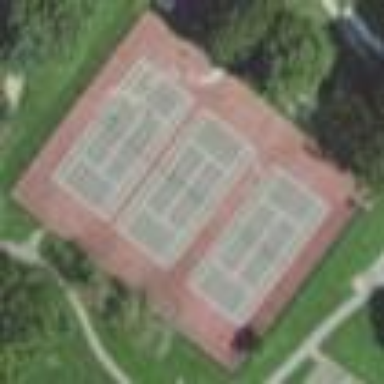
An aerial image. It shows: Tennis court on pitch.